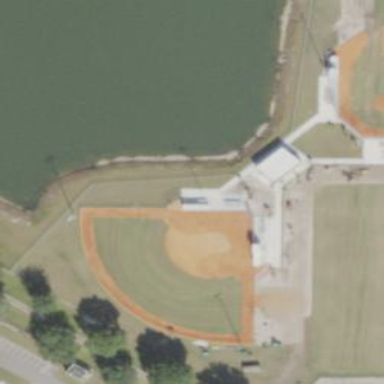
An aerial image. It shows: Softball pitch for leisure and sport activities.